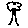
Label: tree